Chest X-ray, AP view. Patient: 34 years old, sex M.
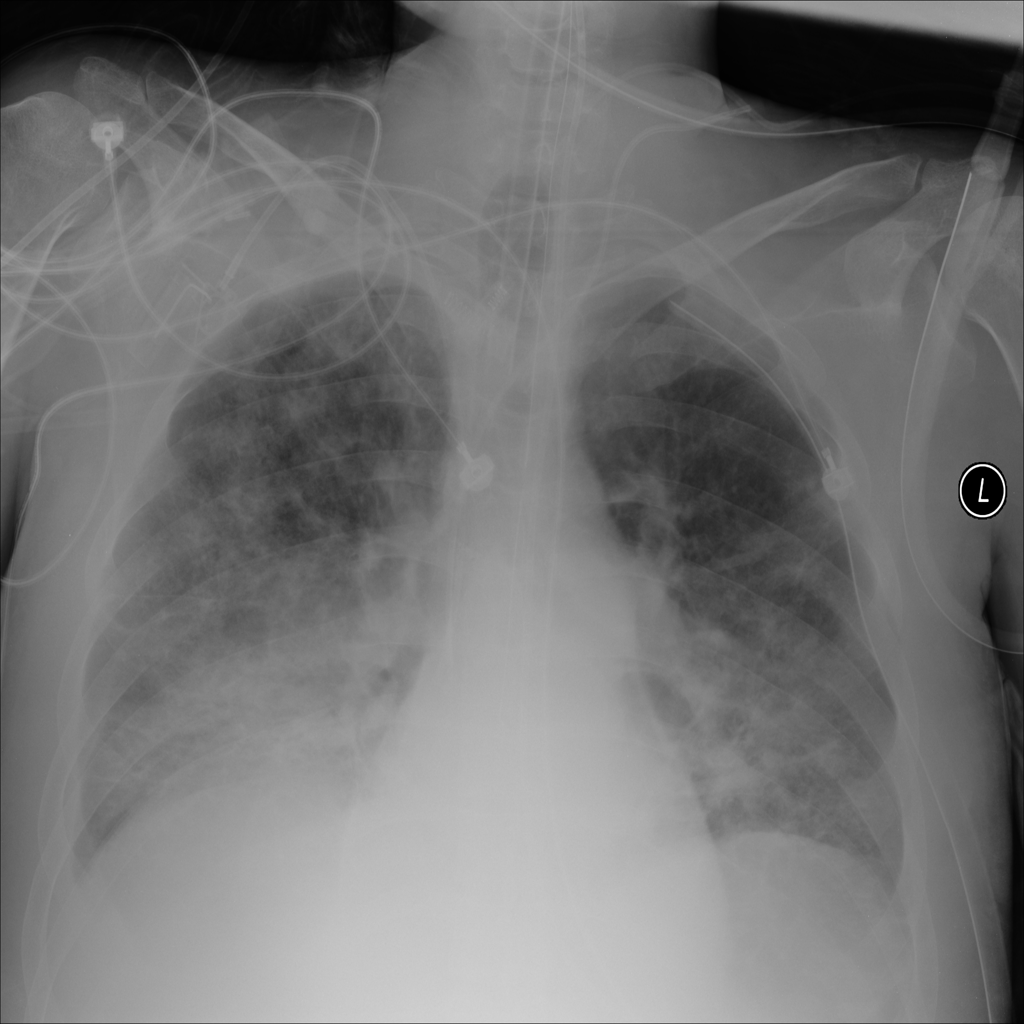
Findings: Infiltration